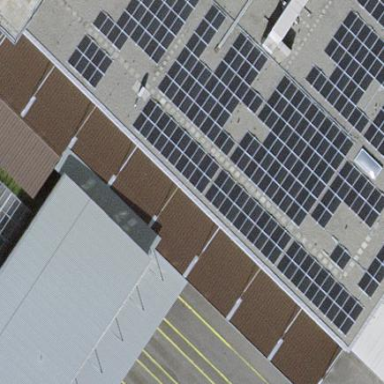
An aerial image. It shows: Solar power generator with photovoltaic panels.